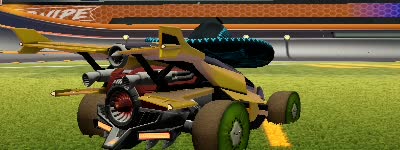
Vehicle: aftershock